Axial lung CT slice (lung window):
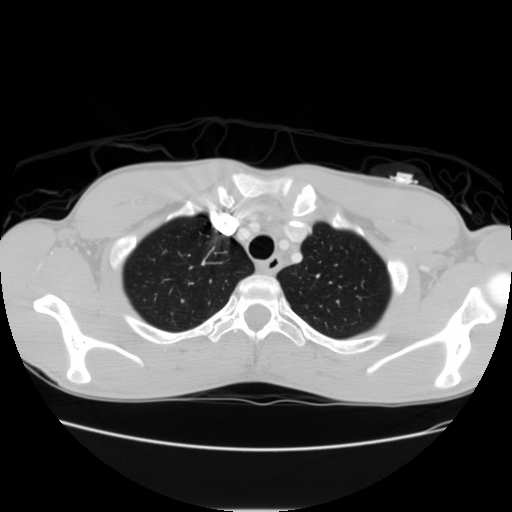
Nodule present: no